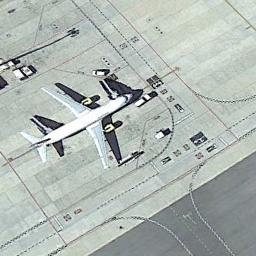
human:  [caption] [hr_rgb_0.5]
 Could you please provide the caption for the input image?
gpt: There is an airplane parked on the runway .

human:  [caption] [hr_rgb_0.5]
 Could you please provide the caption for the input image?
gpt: A plane was parked on the ground with some cars around .

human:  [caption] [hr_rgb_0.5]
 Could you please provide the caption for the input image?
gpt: An airplane was parked on the airport .

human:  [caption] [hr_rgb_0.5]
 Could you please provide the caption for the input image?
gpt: A plane parked on the airport and some white cars beside .

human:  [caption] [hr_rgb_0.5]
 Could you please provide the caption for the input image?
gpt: One plane is on the marked ground .